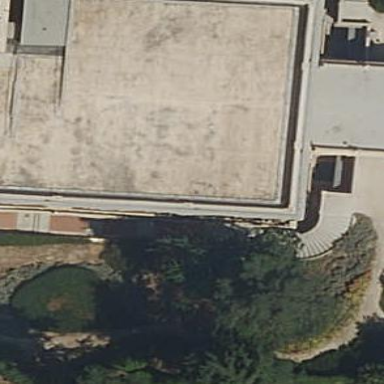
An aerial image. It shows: Public building with flat roof.